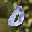
Label: 0